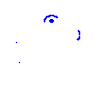
Particle: proton